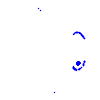
Particle: kaon